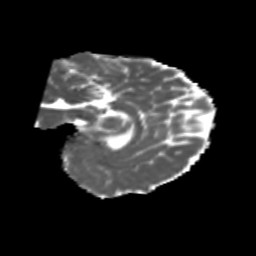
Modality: MD
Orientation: sagittal
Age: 31
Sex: female
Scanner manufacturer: siemens
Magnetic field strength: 3 T
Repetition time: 1.8 s
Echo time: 0.07 s